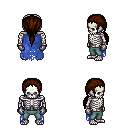
a pixel art fantasy rpg character, male body template, skeleton, blue tattered cape, teal pants, brown ponytail hairstyle, metal gloves, four views (front, back, left, right), 2x2 character sprite sheet, small pixel art, hard edges, no anti-aliasing